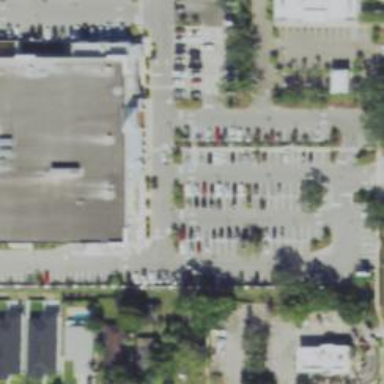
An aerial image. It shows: Retail area.